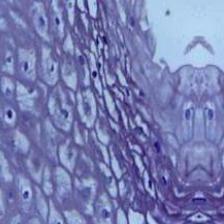
Diagnosis: Normal